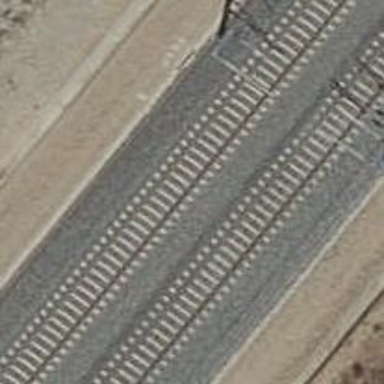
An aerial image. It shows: Railway with electrified contact lines.